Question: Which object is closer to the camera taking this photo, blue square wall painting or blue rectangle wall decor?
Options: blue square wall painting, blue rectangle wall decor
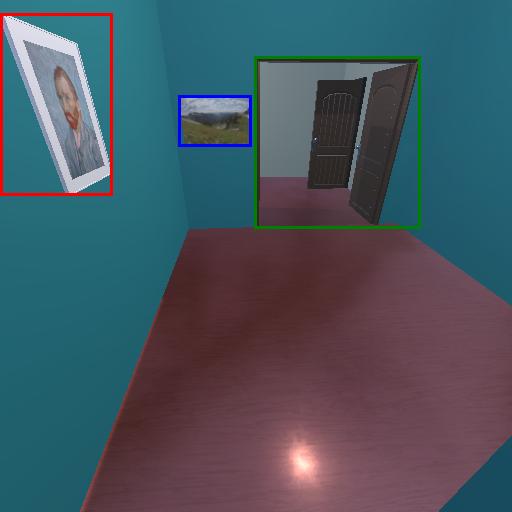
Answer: blue square wall painting